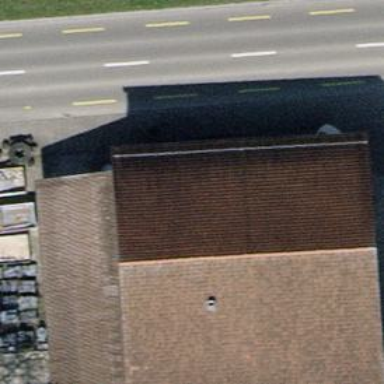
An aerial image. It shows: Gardening shop.